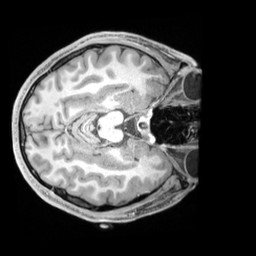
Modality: T1w
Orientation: axial
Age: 23
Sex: male
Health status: ill
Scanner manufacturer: siemens
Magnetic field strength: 3 T
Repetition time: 2.2 s
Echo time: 0.00218 s